Here is the raw accelerometer signal from a rotor rig, plotted against time. Determine the machine's mechanical condition. Answer with exactly one of: normal, misalignment, unbalance, looseness.
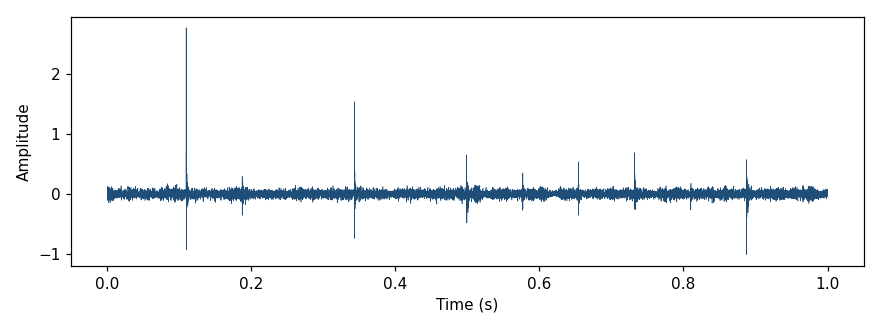
Answer: normal